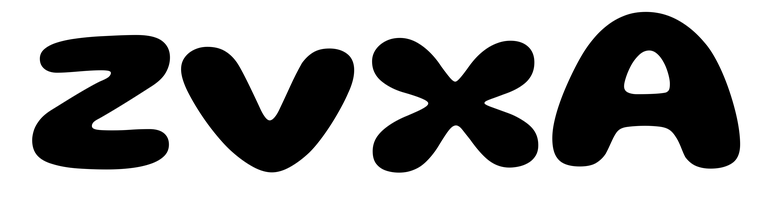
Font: Gluten_Bold